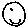
Label: smiley face